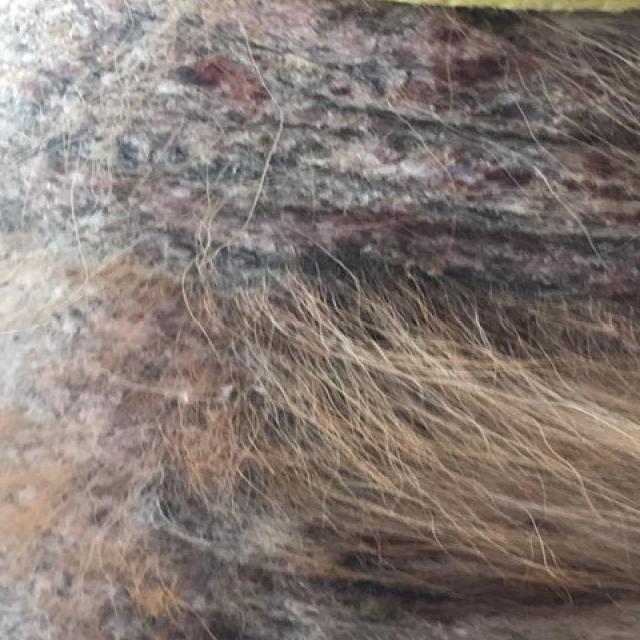
Canine demodicosis (Demodex mange) — caused by Demodex canis mites. Presents with alopecia, follicular papules, pustules, and comedones. Often localized on face and forelimbs.